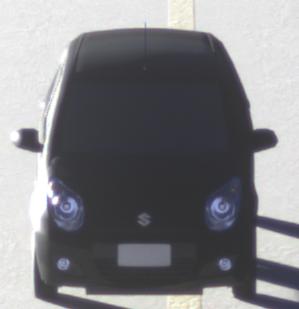
Make: Suzuki
Model: Alto 1.0
Detailed model: Alto (V)
Model produced from: 2011/02
Model produced until: 2011/03
Doors: 5
Color: black
Road condition: dry road
Daytime: sunrise or sunset
Contrast: high contrast